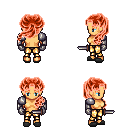
a pixel art fantasy rpg character, female body template, human, tanned skin, steel arm armor, gold greaves, red princess hairstyle, metal gloves, gray slippers, dagger, four views (front, back, left, right), 2x2 character sprite sheet, small pixel art, hard edges, no anti-aliasing